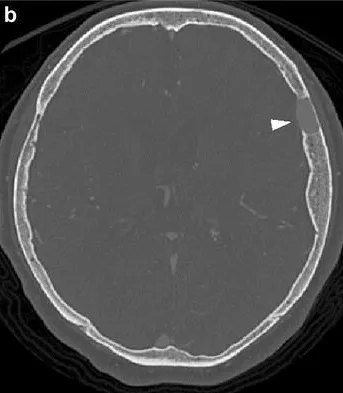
Immediately prior to the operation A lesion with a bone defect in the left parietal bone expanded over 5 years (arrowheads).
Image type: radiology (ct)